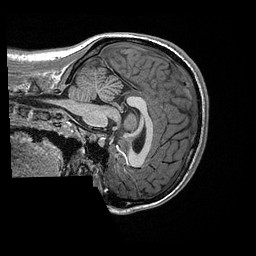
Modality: T1w
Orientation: sagittal
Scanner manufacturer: ge
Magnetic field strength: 3 T
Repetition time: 2.349 s
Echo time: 0.002968 s